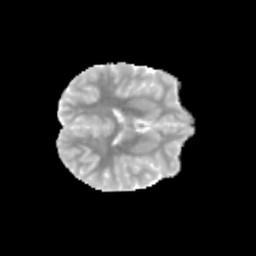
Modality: MD
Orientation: axial
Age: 11
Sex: male
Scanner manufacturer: siemens
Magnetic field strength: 3 T
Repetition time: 3.8 s
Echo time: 0.07 s